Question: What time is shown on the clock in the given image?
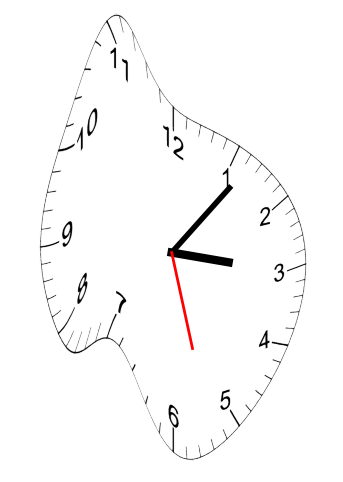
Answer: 03:06:27